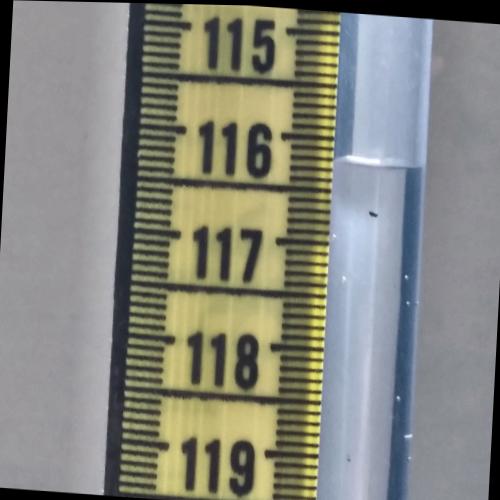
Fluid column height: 116.2 cm